Question: I think this is a bug.
I setup the names (in italian) of days:
'''
dayNames:['Domenica','Lunedi', 'Martedi', 'Mercoledi', 'Giovedi', 'Venerdi', 'Sabato']
'''
The name is shown correctly in the header of 'dayView' but not in the subheader.

Does anybody know why?
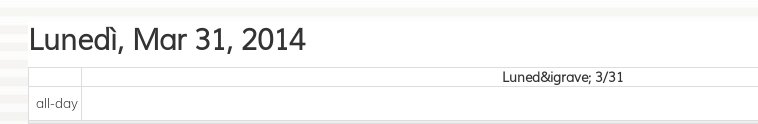
Answer: Same problem. I solved by changing the function "htmlEscape" in file fullcalendar.js
I add:
'''
.replace(/i/g, 'i')
'''
the function now work correctly for me (i need the italian language in my application), but you must add the character to correctly encod in the day names
'''
function htmlEscape(s) {
return (s + '').replace(/&/g, '&')
.replace(/</g, '&lt;')
.replace(/>/g, '&gt;')
.replace(/'/g, '&#039;')
.replace(/"/g, '&quot;')
.replace(/i/g, '&igrave;')
.replace(/
/g, '<br />');
}
'''